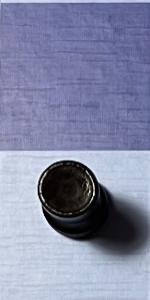
Label: Rook_Black